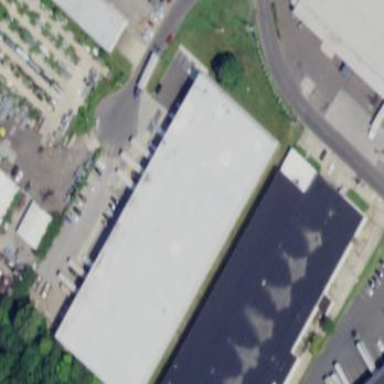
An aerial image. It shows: Industrial building.